Aerial crown-view tile of a tropical tree (Barro Colorado Island, Panama), acquired 20241112:
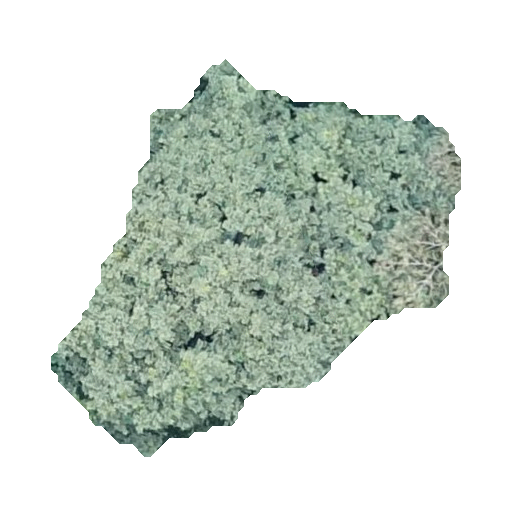
Species: Apeiba membranacea
GBIF accepted scientific name: Apeiba membranacea
Crown area: 149.332 m²